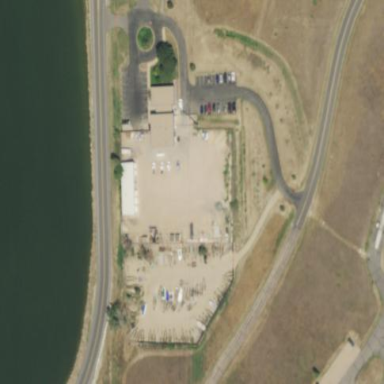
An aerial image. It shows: Boatyard located near waterway.